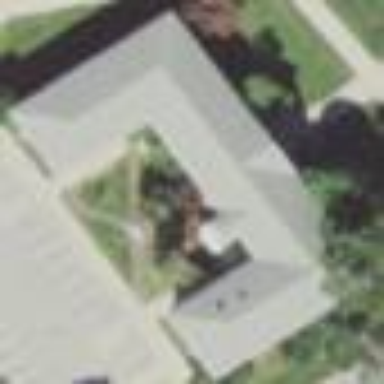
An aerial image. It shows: Public building.